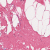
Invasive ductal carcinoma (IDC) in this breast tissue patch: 0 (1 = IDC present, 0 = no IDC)